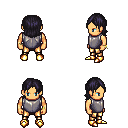
a pixel art fantasy rpg character, male body template, human, tanned skin, steel chest armor, gold greaves, raven long bangs hairstyle, bracelets, gold boots, four views (front, back, left, right), 2x2 character sprite sheet, small pixel art, hard edges, no anti-aliasing